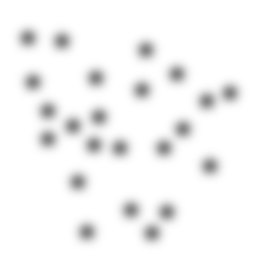
Squares: 0
Triangles: 0
Stars: 23
Total shapes: 23